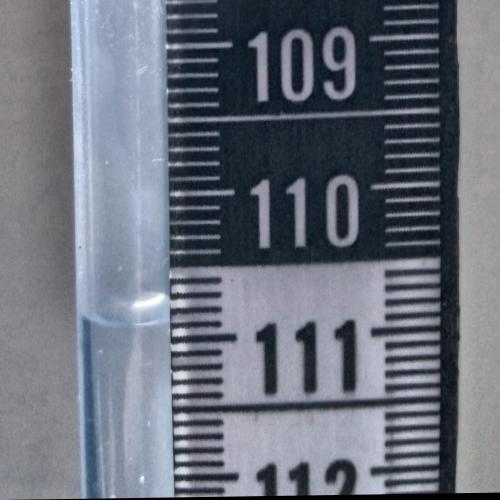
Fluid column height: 110.9 cm